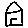
Label: house